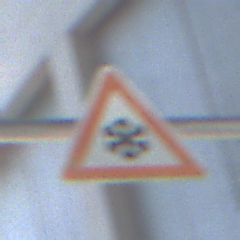
Verkehrszeichen: SchneeOderEisglaette
Umgebung: Outdoor, Urban
Tageszeit: MorningAfternoon
Wetter: PartlyCloudy
Licht: Natural
Jahreszeit: NotSpecified
Kontrast: HighContrast